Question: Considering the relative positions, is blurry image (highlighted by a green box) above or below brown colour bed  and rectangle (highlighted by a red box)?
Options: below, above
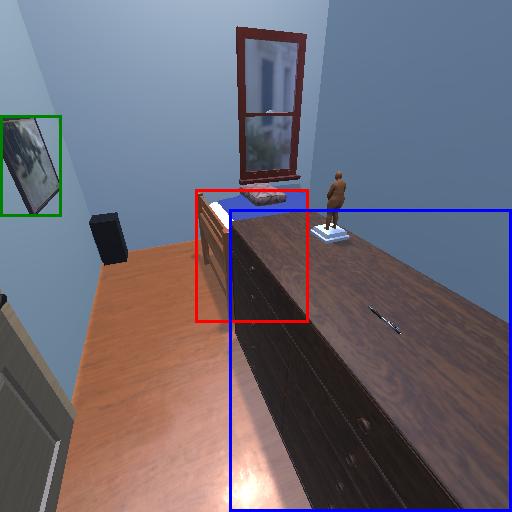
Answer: below